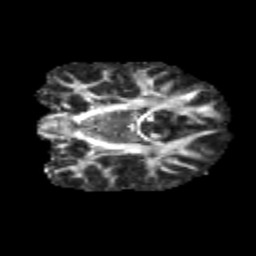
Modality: FA
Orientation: coronal
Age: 11
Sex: female
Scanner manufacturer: siemens
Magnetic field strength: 3 T
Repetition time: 3.8 s
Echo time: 0.07 s